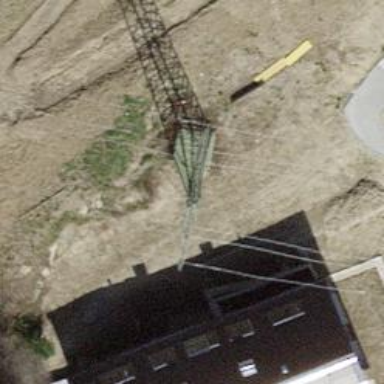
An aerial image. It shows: Lattice structure tower used for power distribution.